Question: So I'm experiencing issue when I'm trying to make a window transparent. I made 'tranparent: true, frame: false' but it doesn't really work. It removes the frame and stuff but doesn't do what I want till the end. I want it to be like really transparent. What I get is a:  frameless window which is not transparent.
Help would be appreciated. Some code:
'''
// main.js
// Modules to control application life and create native browser window
const { app, BrowserWindow } = require('electron')
const { maxHeaderSize } = require('http')
const path = require('path')
function createWindow () {
// Create the browser window.
const mainWindow = new BrowserWindow({
width: maxHeaderSize,
height: maxHeaderSize,
transparent:true,
frame: false
})
// and load the index.html of the app.
mainWindow.loadFile('bodycam.html')
// Open the DevTools.
// mainWindow.webContents.openDevTools()
}
// This method will be called when Electron has finished
// initialization and is ready to create browser windows.
app.whenReady().then(() => {
function onAppReady() {
createWindow()
app.on('activate', function () {
// On macOS it's common to re-create a window in the app when the
// dock icon is clicked and there are no other windows open.
if (BrowserWindow.getAllWindows().length === 0) createWindow()
})
}
setTimeout(onAppReady, 300)
})
// Quit when all windows are closed, except on macOS. There, it's common
// for applications and their menu bar to stay active until the user quits
// explicitly with Cmd + Q.
app.on('window-all-closed', function () {
if (process.platform !== 'darwin') app.quit()
})
// In this file you can include the rest of your app's specific main process
'''
'''
body {
margin: 0px auto;
overflow: hidden;
font-family: 'Share Tech Mono', monospace;
font-size: 13px;
}
'''
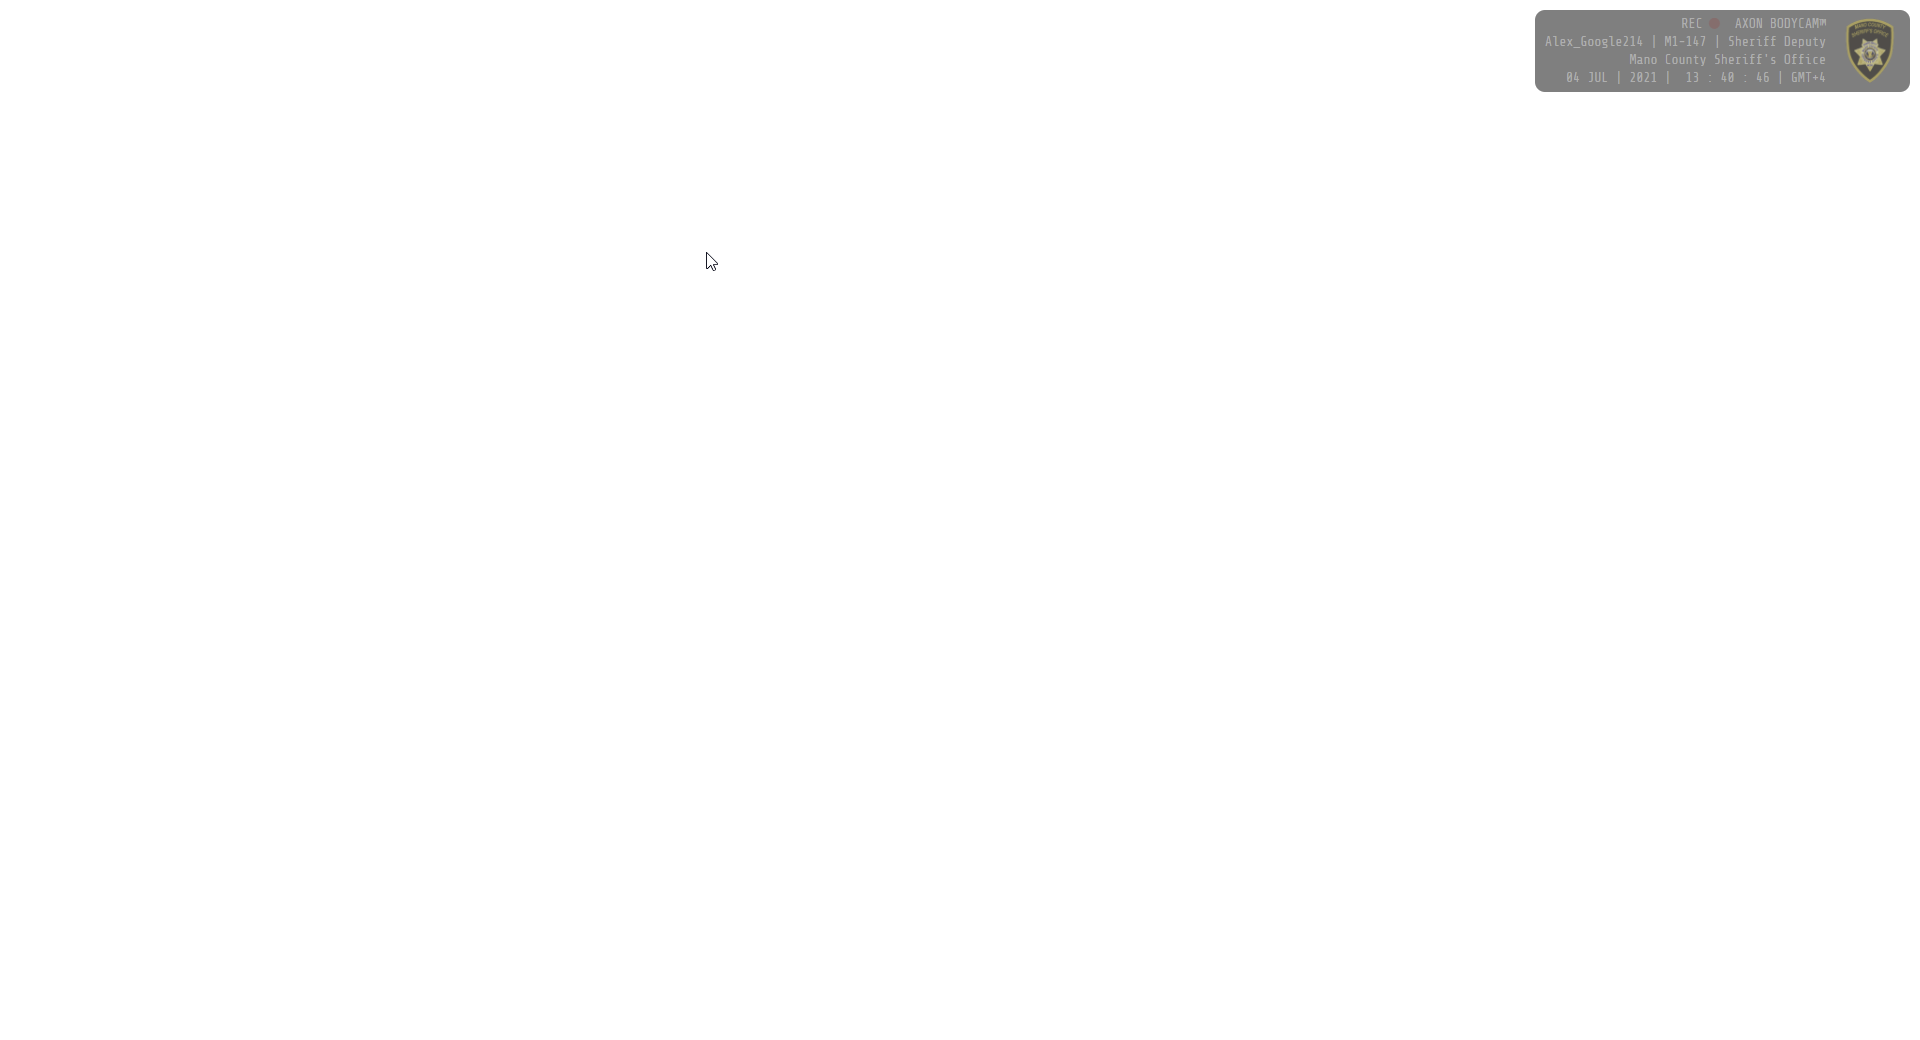
Answer: ## Why you are facing this issue
In your case, you are facing this issue because you are trying to define the size of the window from the 'maxHeaderSize' value, wich comes from the <URL>. And this... Actually makes no sense. The value of 'maxHEaderSize' is probably than the size of your screen. Electron seems to be suffering when creating a transparent window that big.
## How to fix
You just need to remove that crazy value when creating your BrowserWindow. For example :
'''
const mainWindow = new BrowserWindow({
transparent: true,
frame: false,
})
'''
If you want to set your window at the same size of your screen, you can use the 'fullscreen' option :
'''
const mainWindow = new BrowserWindow({
transparent: true,
frame: false,
fullscreen: true,
})
'''
Finally, if you want your user to be able to "click throught the window", you probably will be interested in the <URL> method :
'''
const mainWindow = new BrowserWindow({
transparent: true,
frame: false,
fullscreen: true,
})
mainWindow.setIgnoreMouseEvents(true)
'''